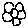
Label: flower